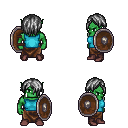
a pixel art fantasy rpg character, male body template, orc, green skin, teal sleeveless shirt, robe skirt, gray bangs hairstyle, maroon shoes, shield, four views (front, back, left, right), 2x2 character sprite sheet, small pixel art, hard edges, no anti-aliasing